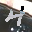
Label: 4